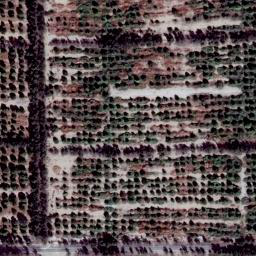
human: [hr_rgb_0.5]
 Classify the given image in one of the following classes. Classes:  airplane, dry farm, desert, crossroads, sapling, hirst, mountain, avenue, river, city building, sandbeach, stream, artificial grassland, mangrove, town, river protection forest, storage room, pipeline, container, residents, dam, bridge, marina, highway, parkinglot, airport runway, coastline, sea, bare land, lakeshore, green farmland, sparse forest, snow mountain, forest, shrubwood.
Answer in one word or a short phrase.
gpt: dry farm